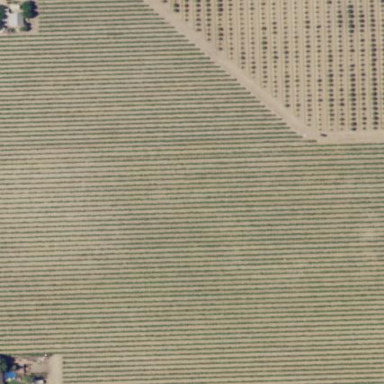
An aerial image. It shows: Beautiful vineyard in the countryside.